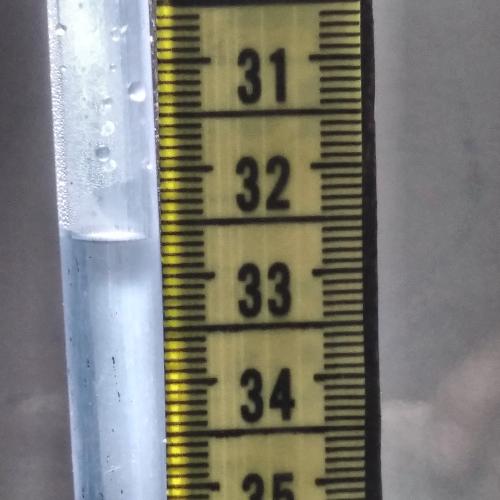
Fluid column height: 32.6 cm